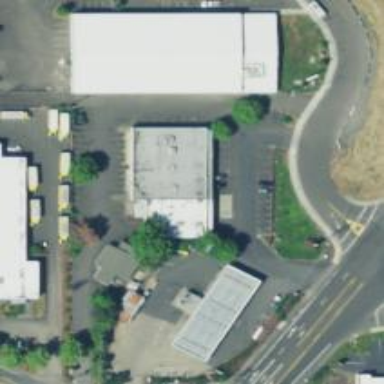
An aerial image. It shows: Convenience shop.